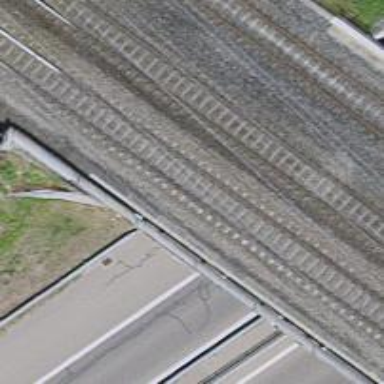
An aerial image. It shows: Bridge over railway with electrified contact lines.